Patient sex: M
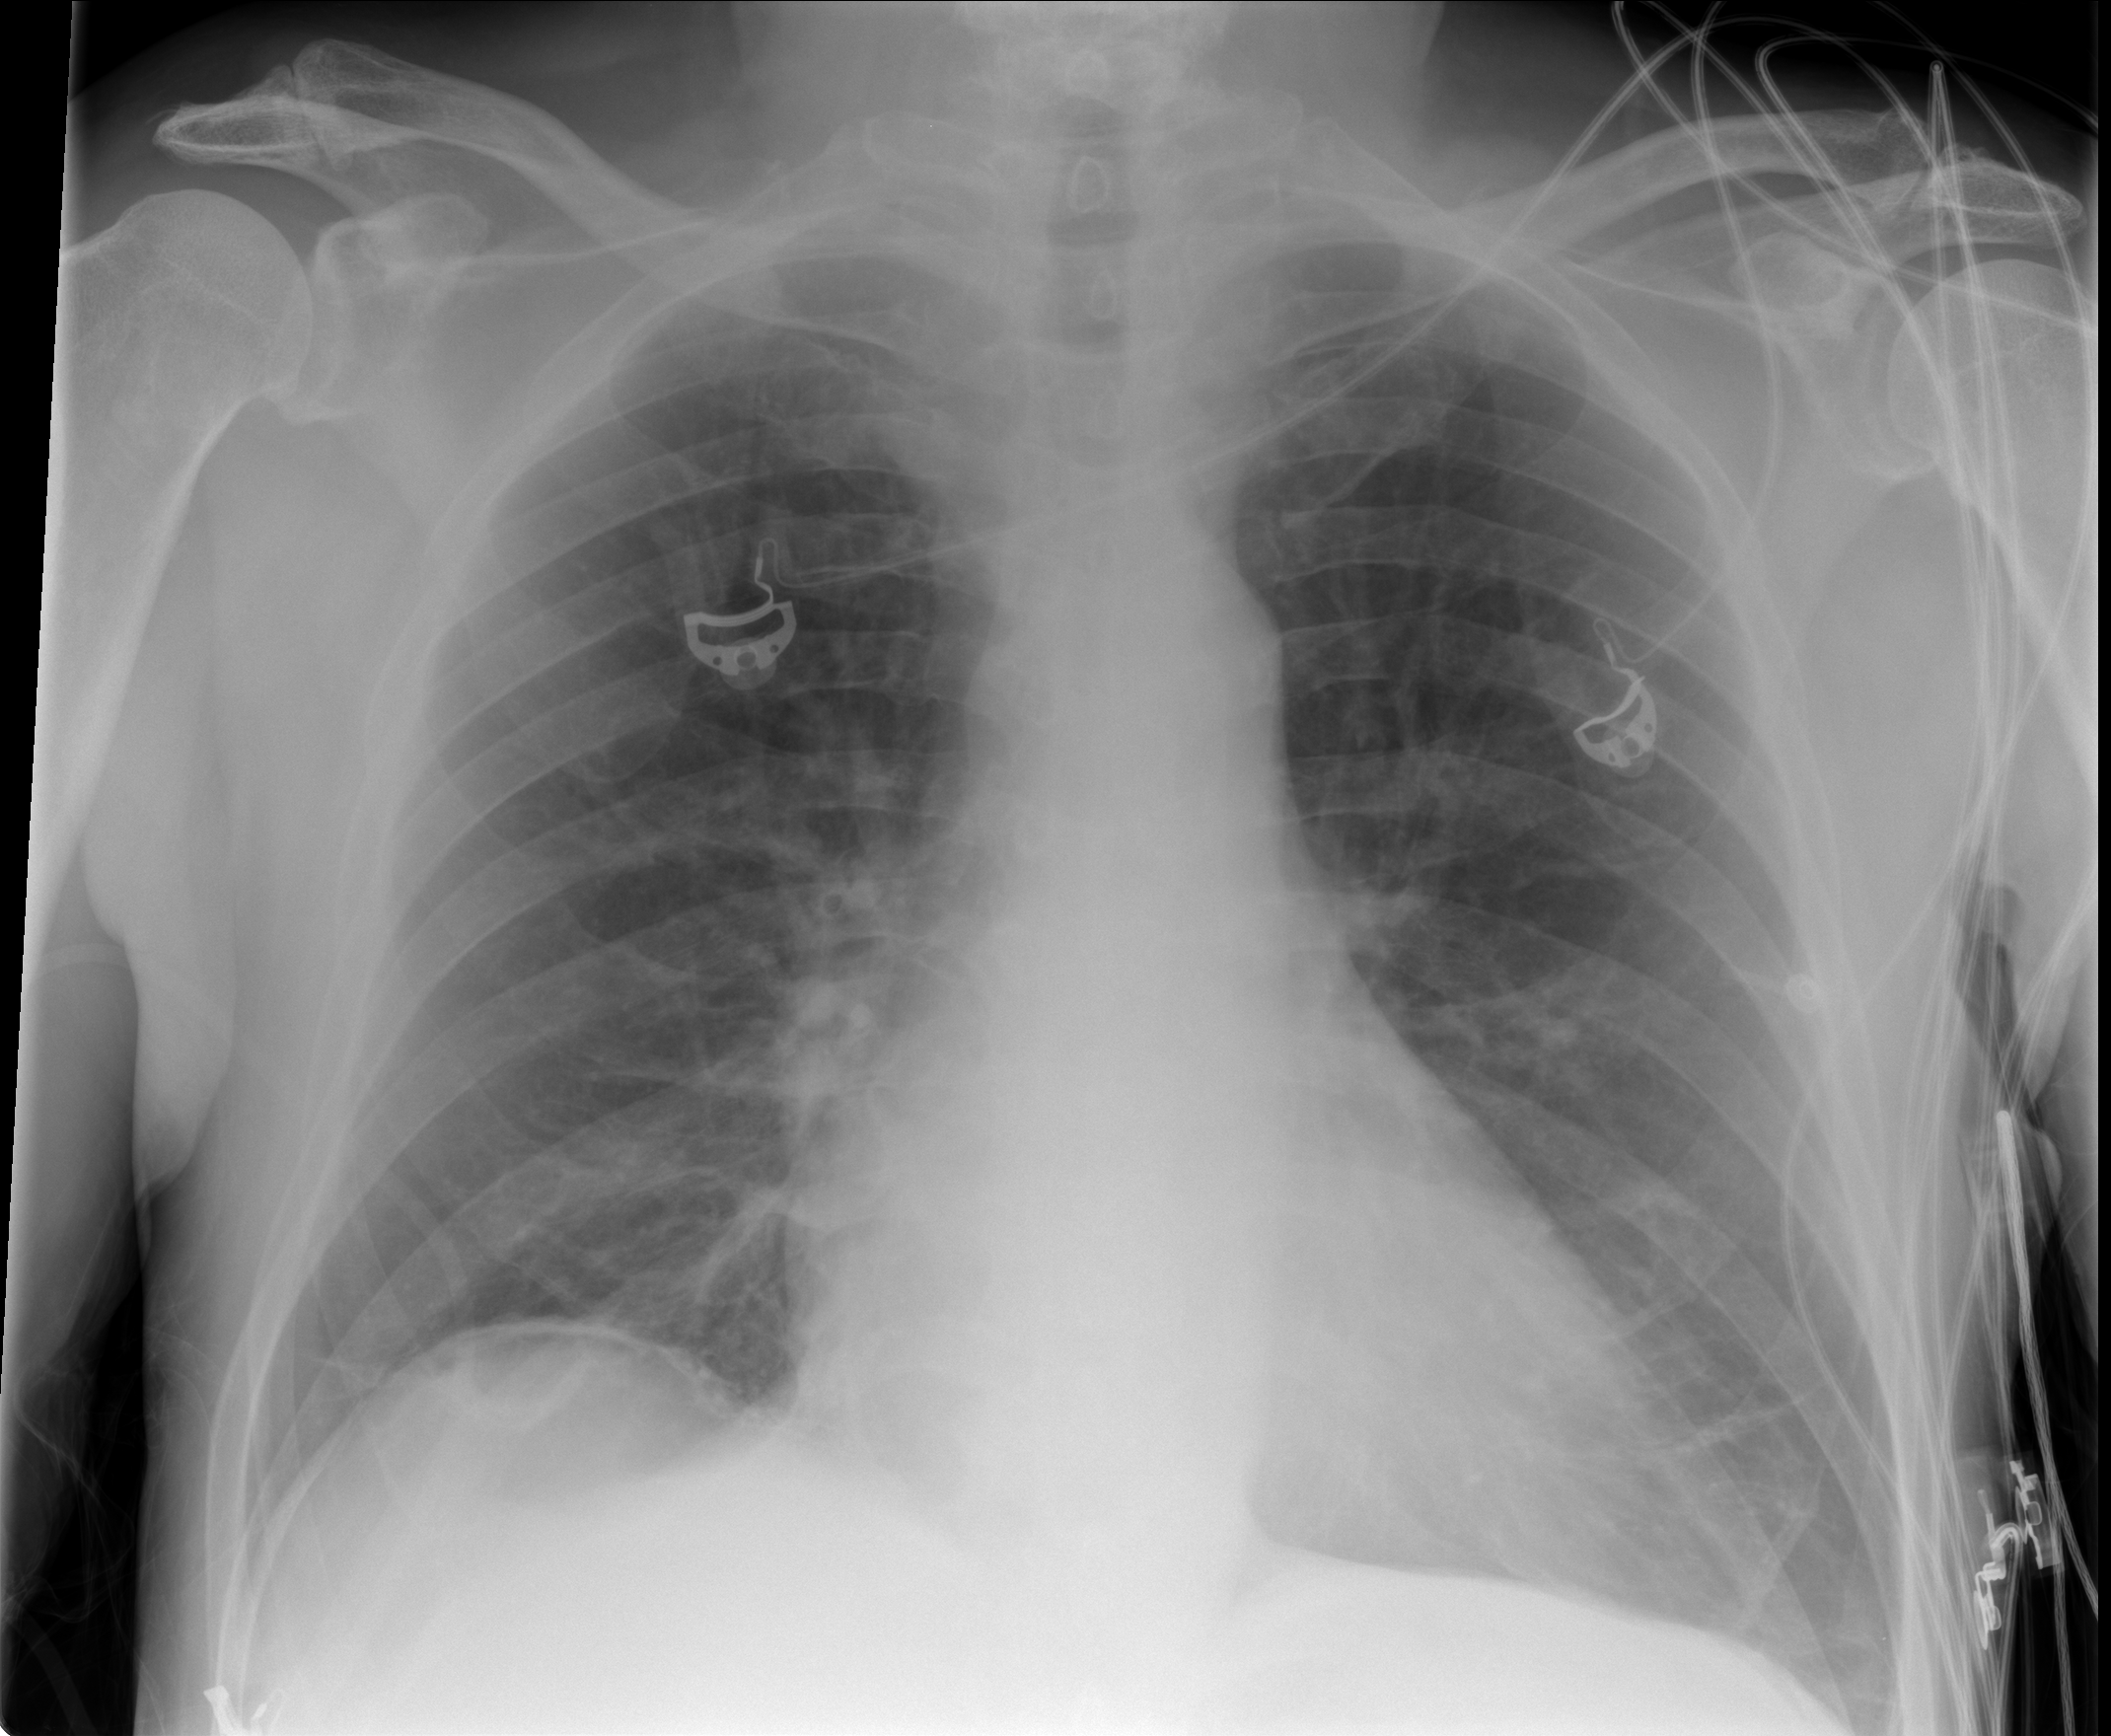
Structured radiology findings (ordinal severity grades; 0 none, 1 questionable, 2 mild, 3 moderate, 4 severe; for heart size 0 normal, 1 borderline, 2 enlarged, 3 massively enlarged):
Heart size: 1
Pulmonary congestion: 2
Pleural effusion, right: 0
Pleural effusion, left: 0
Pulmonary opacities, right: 0
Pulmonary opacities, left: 0
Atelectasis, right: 2
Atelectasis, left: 0